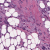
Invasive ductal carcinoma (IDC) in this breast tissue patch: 1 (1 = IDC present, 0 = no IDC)